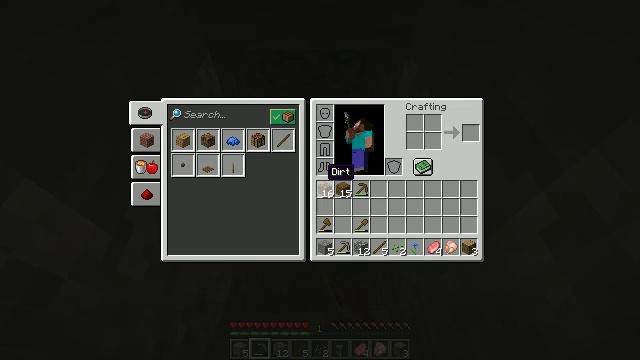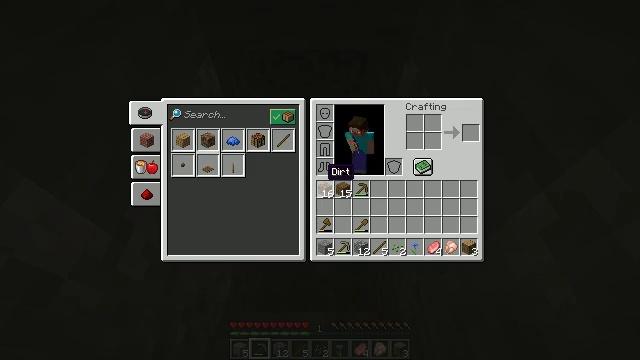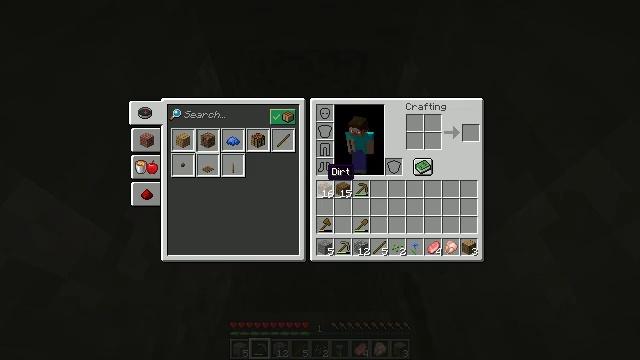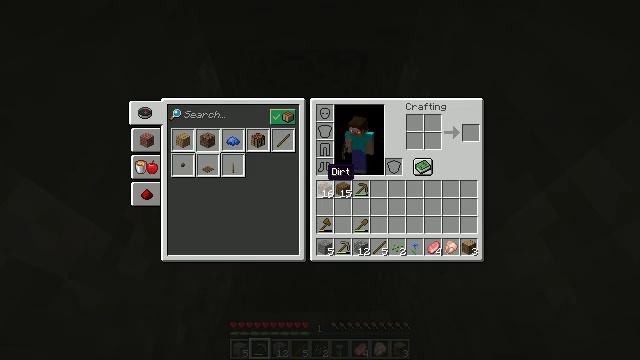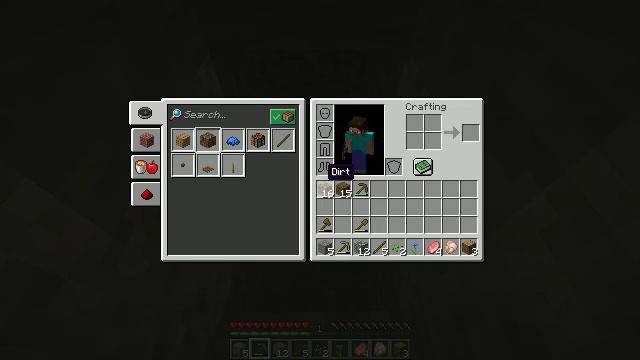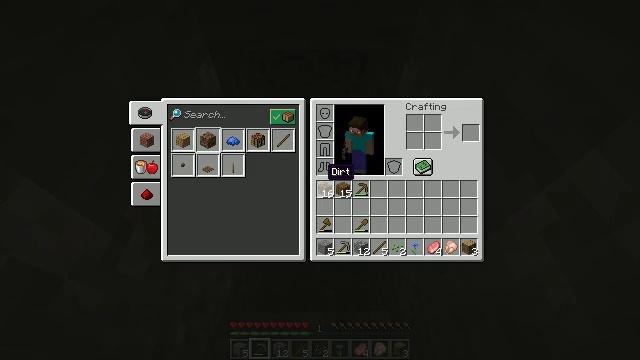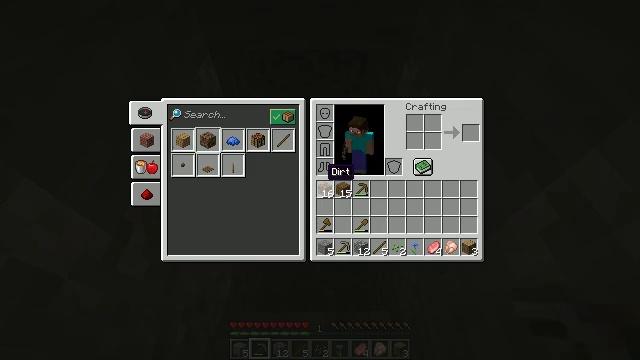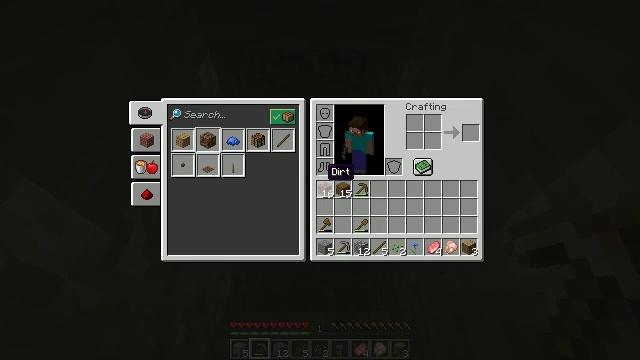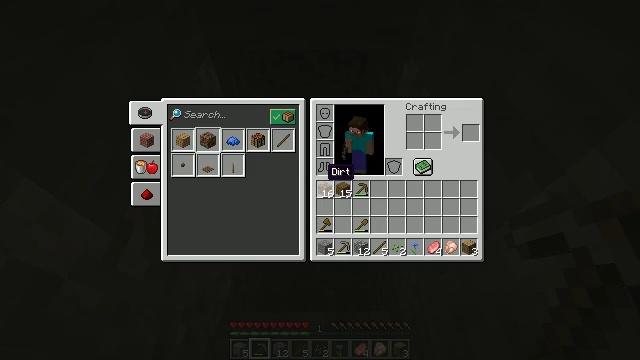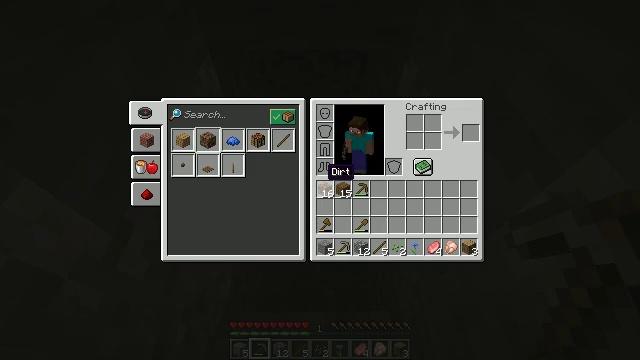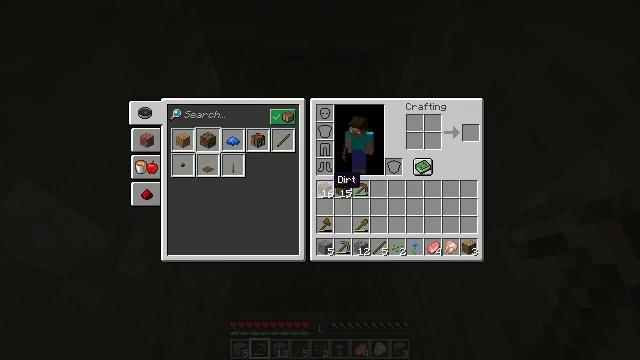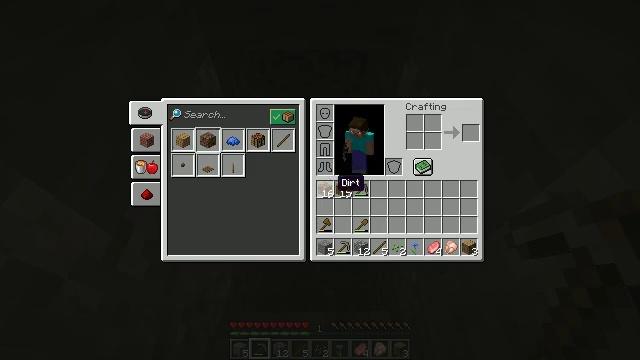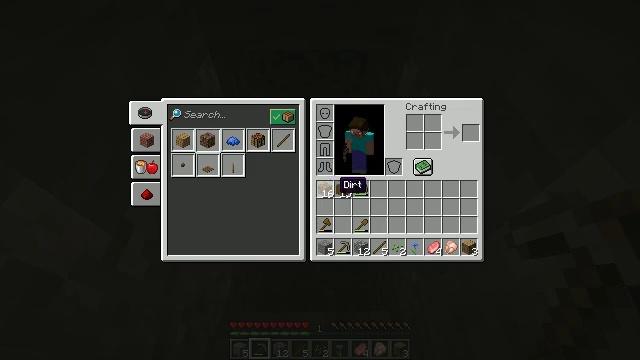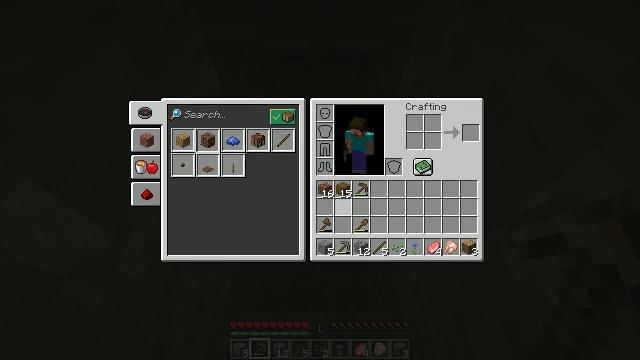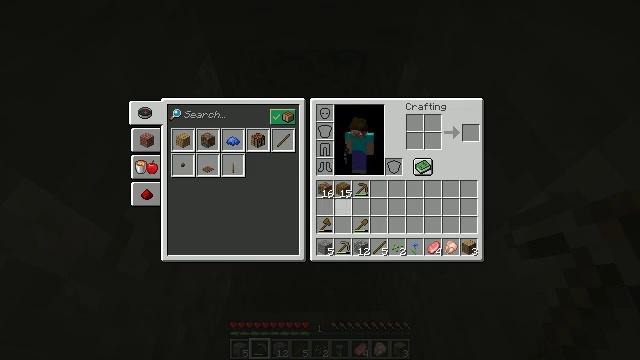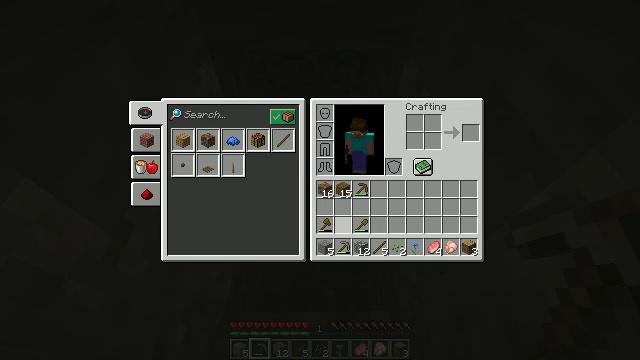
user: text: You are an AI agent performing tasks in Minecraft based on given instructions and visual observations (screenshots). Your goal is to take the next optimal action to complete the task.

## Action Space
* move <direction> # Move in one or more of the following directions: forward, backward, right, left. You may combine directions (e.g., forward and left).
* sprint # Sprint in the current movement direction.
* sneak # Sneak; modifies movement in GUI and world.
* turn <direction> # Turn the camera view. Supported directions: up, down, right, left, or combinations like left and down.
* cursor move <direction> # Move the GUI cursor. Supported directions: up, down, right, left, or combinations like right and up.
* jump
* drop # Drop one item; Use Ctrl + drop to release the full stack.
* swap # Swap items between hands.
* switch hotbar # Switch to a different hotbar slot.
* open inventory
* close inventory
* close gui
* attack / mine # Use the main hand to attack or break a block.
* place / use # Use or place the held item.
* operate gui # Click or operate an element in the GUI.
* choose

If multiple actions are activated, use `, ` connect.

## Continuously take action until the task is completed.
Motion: motion action
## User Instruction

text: Collect gravel for your inventory.
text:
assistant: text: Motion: open inventory
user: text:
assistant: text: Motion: open inventory
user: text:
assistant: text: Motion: open inventory
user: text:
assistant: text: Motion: no_op
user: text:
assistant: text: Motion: no_op
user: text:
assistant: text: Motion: no_op
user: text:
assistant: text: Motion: no_op
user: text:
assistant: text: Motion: no_op
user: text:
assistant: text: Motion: no_op
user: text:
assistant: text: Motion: turn right and down
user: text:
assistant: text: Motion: no_op
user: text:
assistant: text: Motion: no_op
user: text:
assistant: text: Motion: turn down
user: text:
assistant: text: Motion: turn down
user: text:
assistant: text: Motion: no_op
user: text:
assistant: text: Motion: no_op
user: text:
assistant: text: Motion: no_op
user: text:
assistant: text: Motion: turn right and down
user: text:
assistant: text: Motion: turn right
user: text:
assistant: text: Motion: no_op
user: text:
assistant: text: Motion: turn up
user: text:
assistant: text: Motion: no_op
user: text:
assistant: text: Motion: no_op
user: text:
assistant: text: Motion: no_op
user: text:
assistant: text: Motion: no_op
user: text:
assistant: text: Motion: no_op
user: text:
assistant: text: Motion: switch to hotbar 3
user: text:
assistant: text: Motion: switch to hotbar 3
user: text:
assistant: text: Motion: no_op
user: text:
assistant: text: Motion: no_op